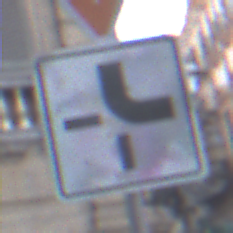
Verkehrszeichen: VerlaufVorfahrtsstrasse4
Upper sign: VorfahrtGewaehren
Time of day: SunriseSunset
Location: Outdoor (Urban)
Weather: PartlyCloudy
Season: NotSpecified
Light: Natural